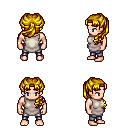
a pixel art fantasy rpg character, male body template, human, light skin, white tunic, metal pants, blonde princess hairstyle, four views (front, back, left, right), 2x2 character sprite sheet, small pixel art, hard edges, no anti-aliasing